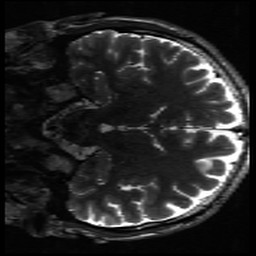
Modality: inplaneT2
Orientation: coronal